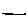
Label: line